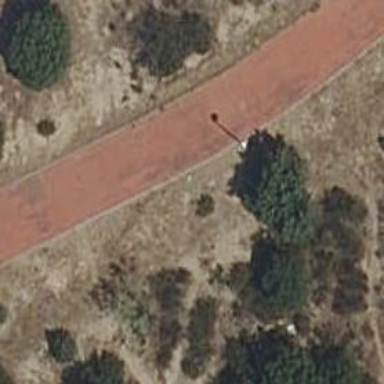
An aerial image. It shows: Footway with sidewalks on both sides.